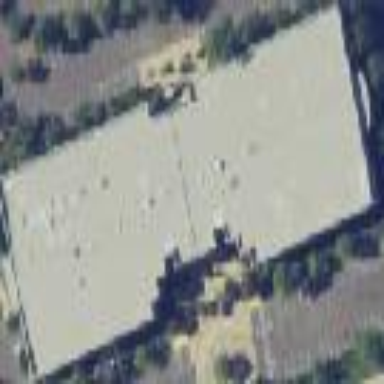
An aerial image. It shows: Commercial office building.